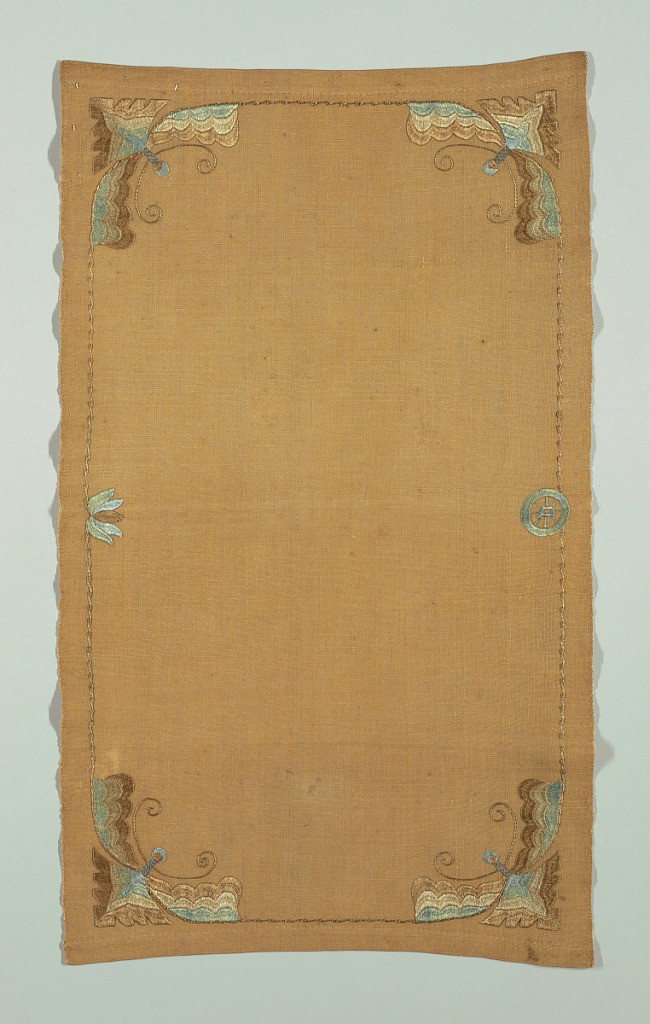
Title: Silver Moth
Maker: Deerfield Society of Blue and White Needlework, Deerfield, Massachusetts, USA, 1896–1926
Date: ca. 1910
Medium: linen Technique: embroidery on plain weave
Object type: Table mat
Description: Light reddish-brown linen table mat with a stylized moth embroidered in brown, blue and green in each corner, facing the center of the cloth.  A signature "D" is embroidered within a wheel at bottom center.